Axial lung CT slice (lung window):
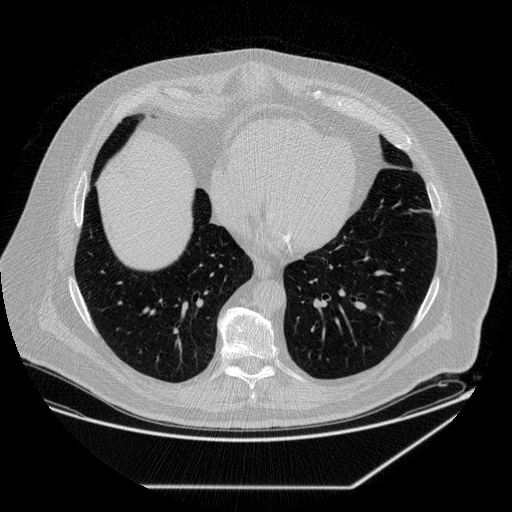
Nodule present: no